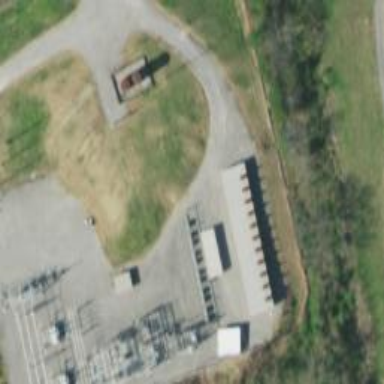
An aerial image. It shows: Generator is pictured.